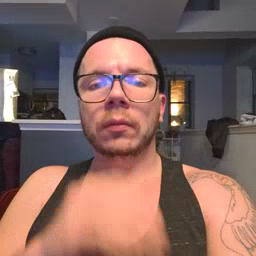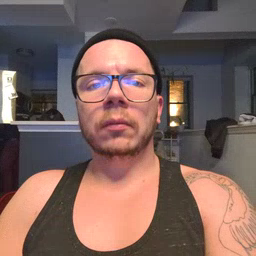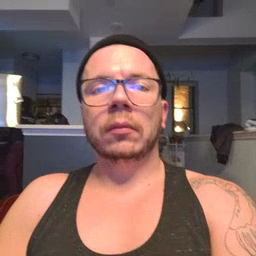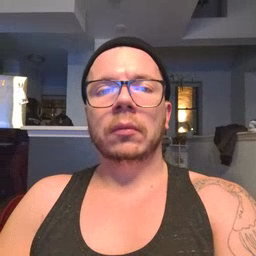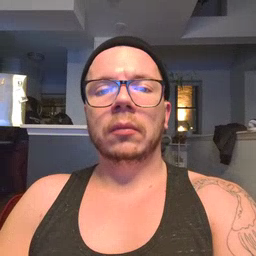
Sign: goose